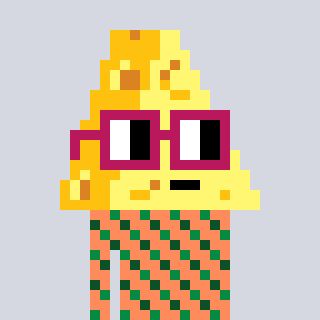
a pixel art character with square dark red glasses, a cheese-shaped head and a peachy-colored body on a cool background